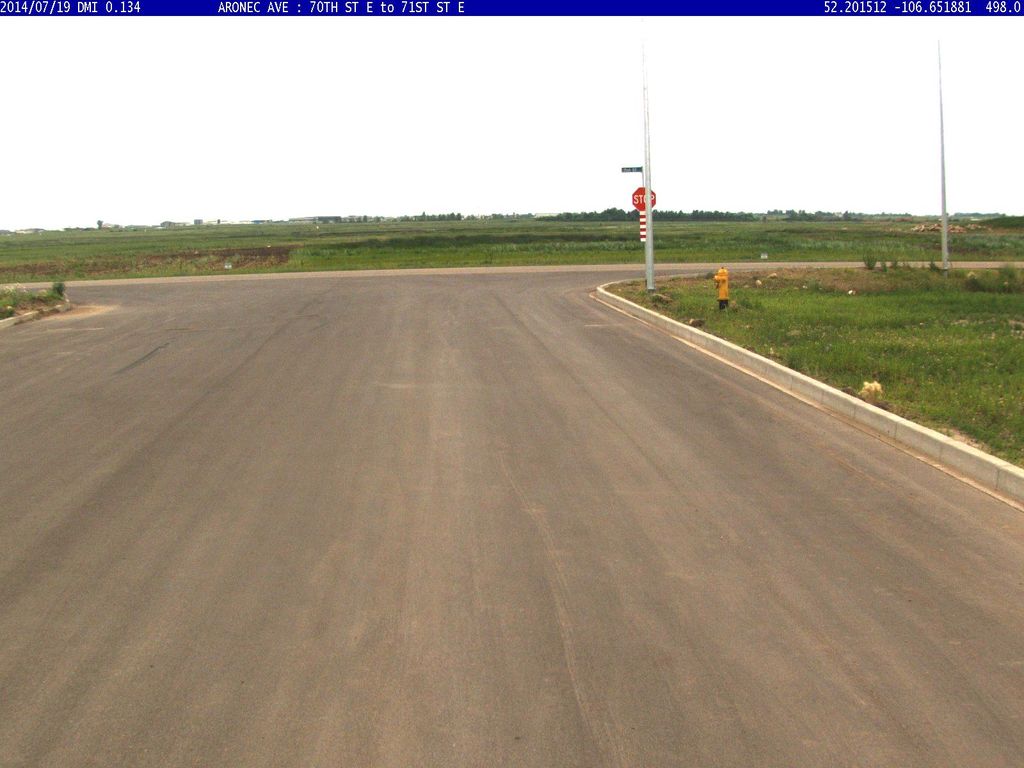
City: saskatoon